Question: I need to get data into the same row in SQL, I am using a while loop. This might not be the right option. What I need to do is get all the data into one row. The code I have is adding a new row through each iteration. So first row must have data in column 1 through 5 not in a new row (see pic for how it is adding data now)
'''
$length = count($row);
$i = 1
$j=1;
while ($i <= $length ){
$sql1="insert into Anser ([$i]) values ($j) ";
$stmt1 = sqlsrv_query($conn, $sql1);
if($stmt1 === false){
die( print_r(sqlsrv_errors(), true));
}
$i++;
$j++;
}
'''

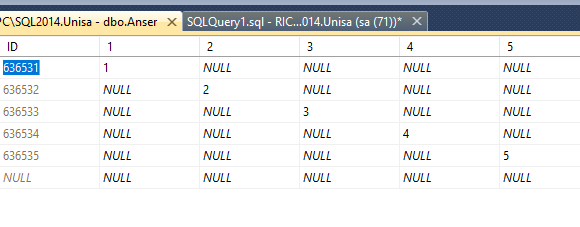
Answer: This expression:
'''
insert into Anser ([$i]) values ($j)
'''
Inserts one row into the table, for each column. That is why you are getting multiple rows. What you want is to specify all columns at the same time:
'''
insert into Answer([1], [2], [3], [4], [5])
values (1, 2, 3, 4, 5);
'''
Note that if when you construct the 'values' clause, you should be using rather than munging the query string with literal values. This has multiple benefits:
- - -